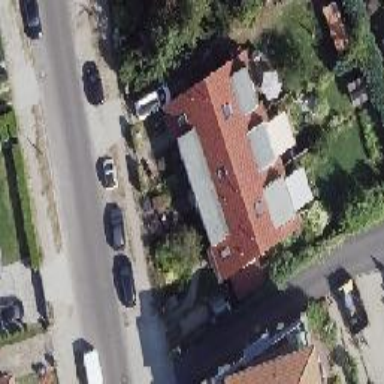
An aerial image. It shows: Semidetached house with gabled roof.